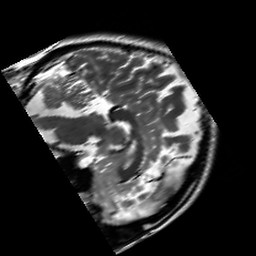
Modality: T2w
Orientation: sagittal
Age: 26
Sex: male
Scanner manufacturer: siemens
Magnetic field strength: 3 T
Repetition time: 7 s
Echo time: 0.09 s